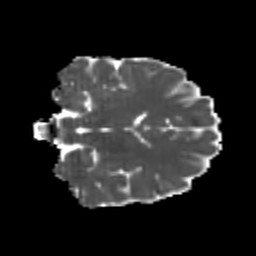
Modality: MD
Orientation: coronal
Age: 18
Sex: male
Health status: healthy
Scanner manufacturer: philips
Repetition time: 7.389 s
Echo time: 0.08599 s